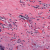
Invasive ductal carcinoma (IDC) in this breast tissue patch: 0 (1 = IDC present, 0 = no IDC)